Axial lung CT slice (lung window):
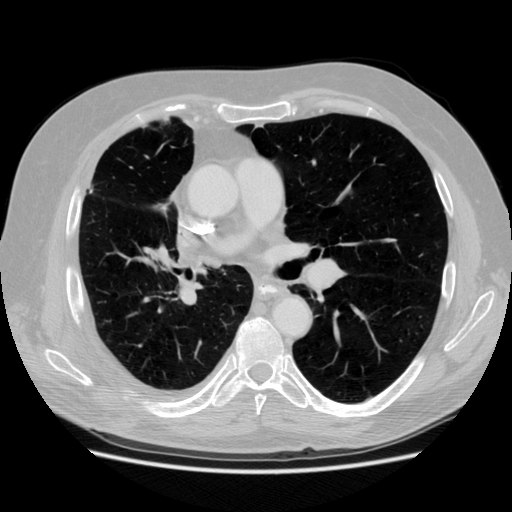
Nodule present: no